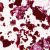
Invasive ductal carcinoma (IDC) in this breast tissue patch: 0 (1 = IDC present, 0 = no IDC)